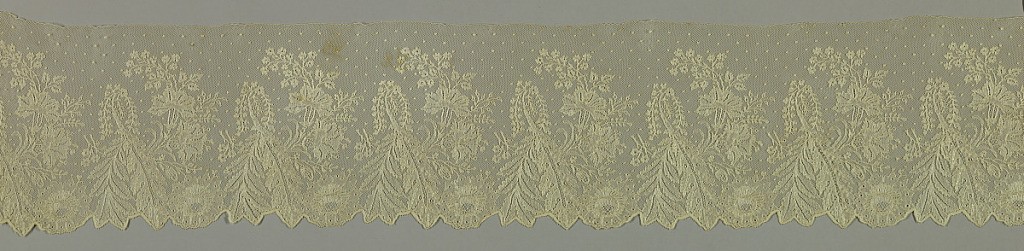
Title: Border
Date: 1850–1900
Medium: linen Technique: bobbin lace, Mechlin style
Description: Section of a wide border or flounce of Mechlin-style lace. Fine hexagonal net ground with dots, but almost entirely covered with a design of inverted leaves, flower clusters and flower sprays springing up into the net. Cordonnet emphasizes the design. Very fine thread.